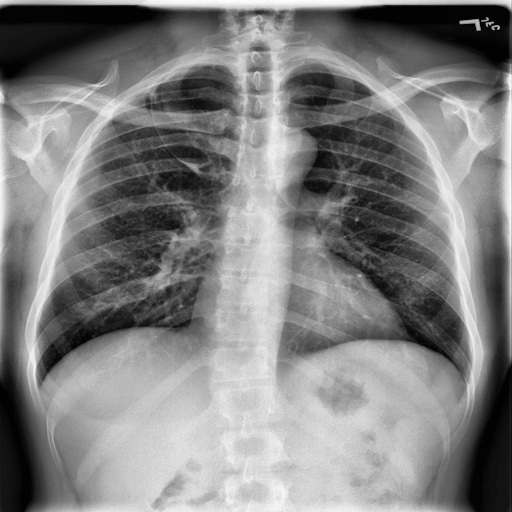
Finding: NORMAL